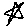
Label: star